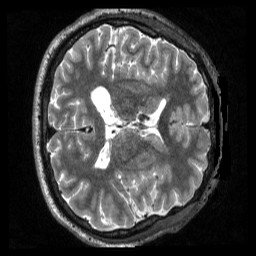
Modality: T2w
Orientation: axial
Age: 19
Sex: male
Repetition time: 3.2 s
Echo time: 0.563 s